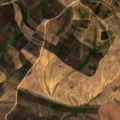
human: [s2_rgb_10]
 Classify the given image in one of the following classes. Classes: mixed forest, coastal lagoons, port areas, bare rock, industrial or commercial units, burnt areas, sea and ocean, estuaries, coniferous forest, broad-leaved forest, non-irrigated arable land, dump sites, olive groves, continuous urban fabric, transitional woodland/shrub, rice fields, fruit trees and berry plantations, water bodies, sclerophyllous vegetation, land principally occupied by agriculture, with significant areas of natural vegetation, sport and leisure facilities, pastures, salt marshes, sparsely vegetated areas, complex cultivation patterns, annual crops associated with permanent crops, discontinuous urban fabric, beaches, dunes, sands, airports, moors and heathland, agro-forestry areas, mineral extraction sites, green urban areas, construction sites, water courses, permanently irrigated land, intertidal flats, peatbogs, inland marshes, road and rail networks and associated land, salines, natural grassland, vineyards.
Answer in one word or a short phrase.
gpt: broad-leaved forest, transitional woodland/shrub